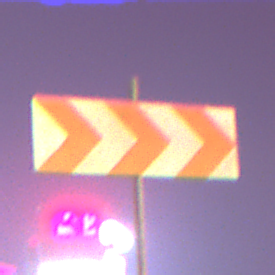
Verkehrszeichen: RichtungstafelnInKurvenGrossLinks
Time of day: Night
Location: Outdoor (Urban)
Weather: PartlyCloudy
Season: NotSpecified
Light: Natural